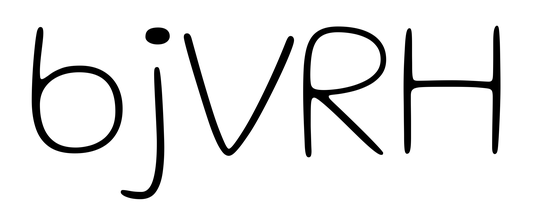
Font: Gluten_Thin